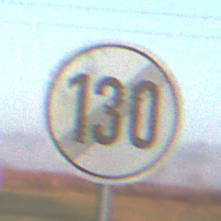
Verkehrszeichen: EndeGeschwindigkeit130
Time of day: Dawn
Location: Outdoor (Nature)
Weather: Clear
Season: NotSpecified
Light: Natural